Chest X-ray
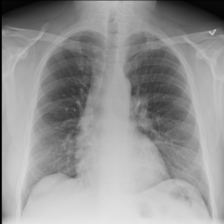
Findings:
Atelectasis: negative
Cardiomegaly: positive
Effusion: negative
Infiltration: negative
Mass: negative
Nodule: negative
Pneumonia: negative
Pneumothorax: negative
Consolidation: negative
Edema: negative
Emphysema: negative
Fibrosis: negative
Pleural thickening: negative
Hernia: negative